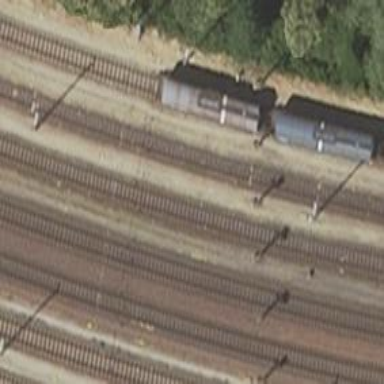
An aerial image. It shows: Railway signal.